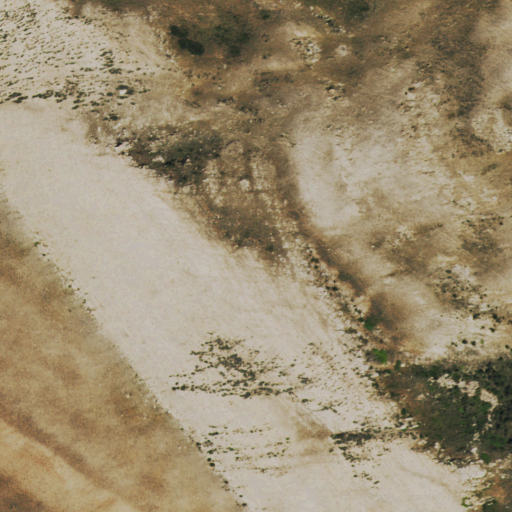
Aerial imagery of ridge(s) in Colorado named Limestone Ridge containing shrub and grassland